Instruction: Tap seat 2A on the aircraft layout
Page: seats
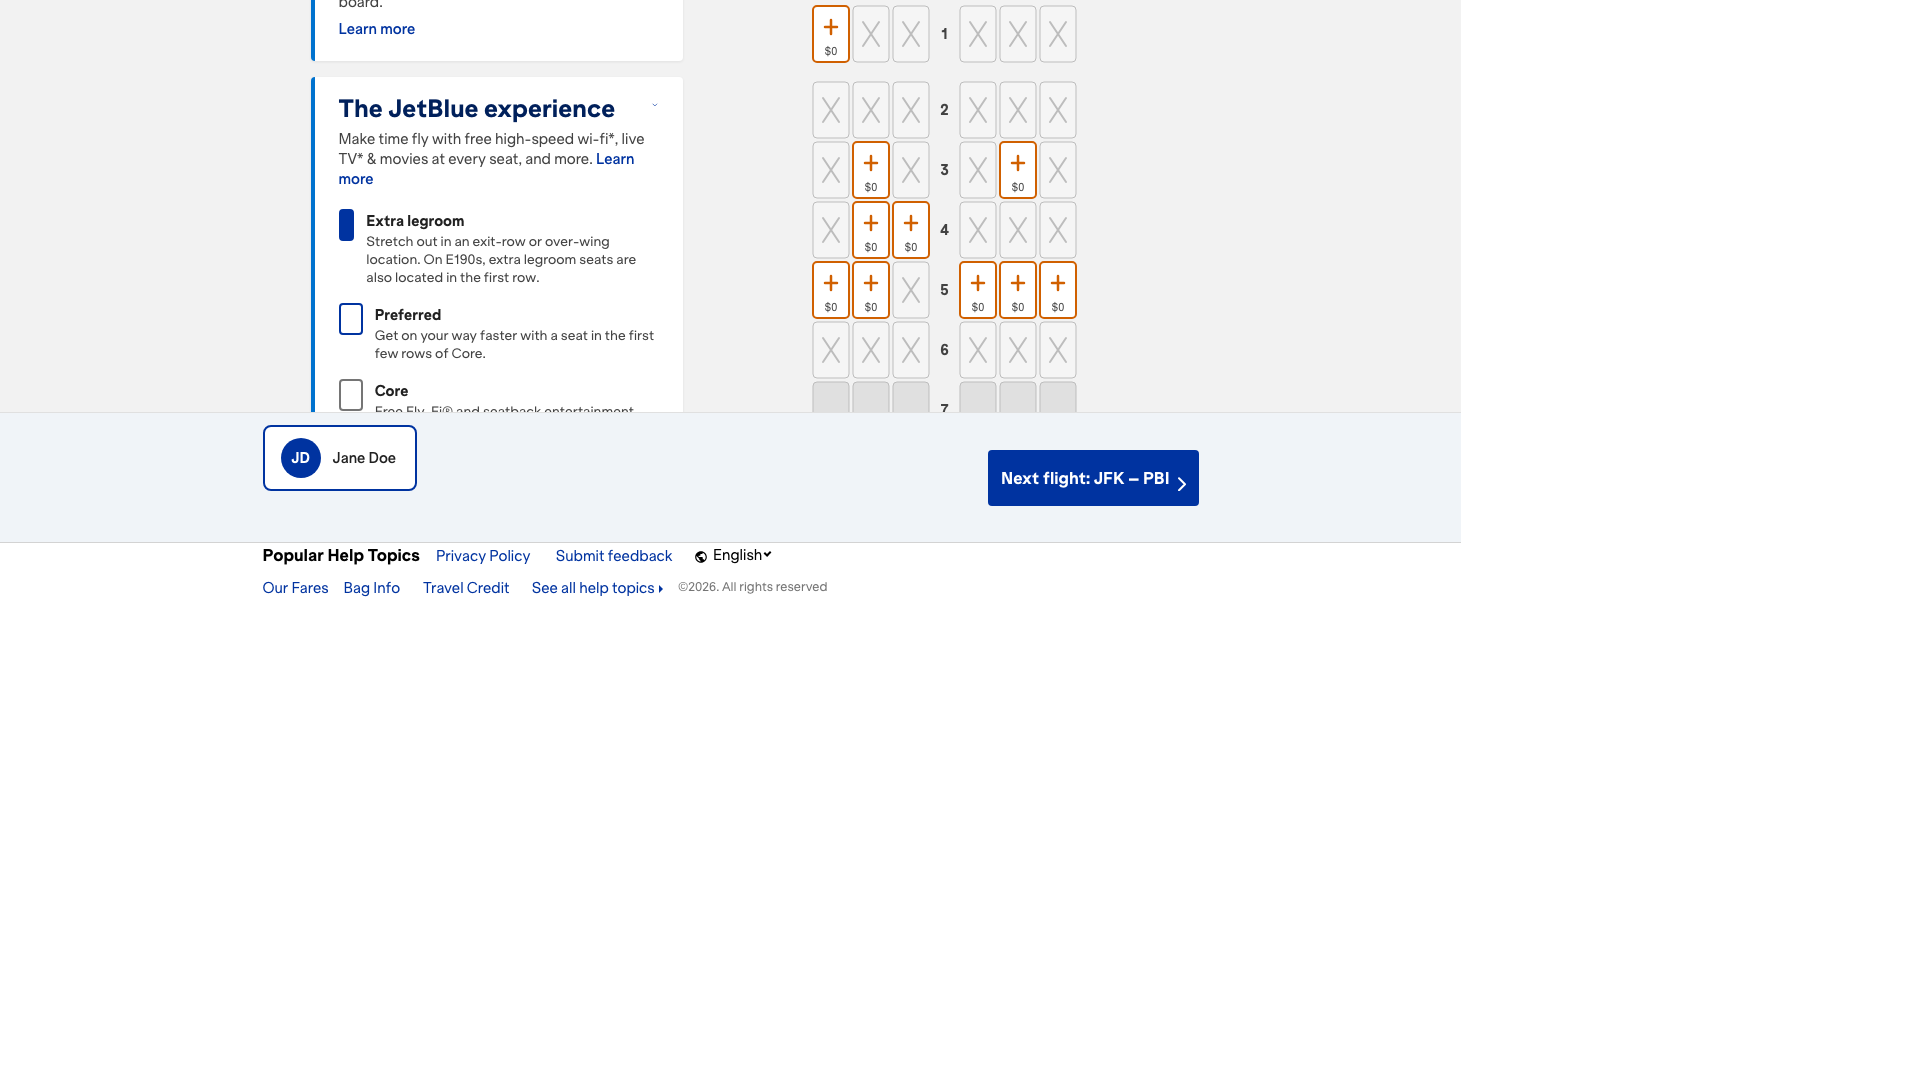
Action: click